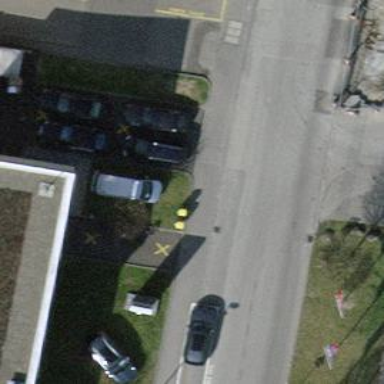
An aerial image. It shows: Post box.